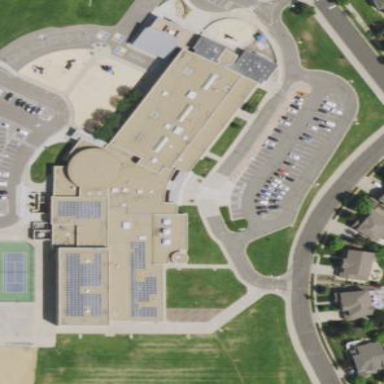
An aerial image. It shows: School.